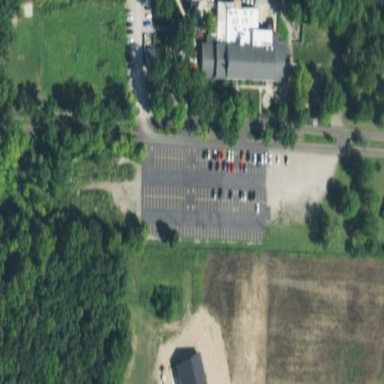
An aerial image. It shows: Parking area with asphalt surface.